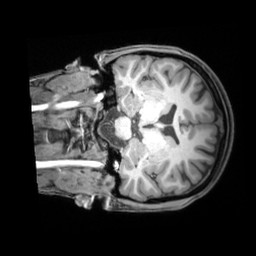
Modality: T1w
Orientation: coronal
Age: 25
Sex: female
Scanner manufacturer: siemens
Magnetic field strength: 3 T
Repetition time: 1.97 s
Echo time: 0.00206 s